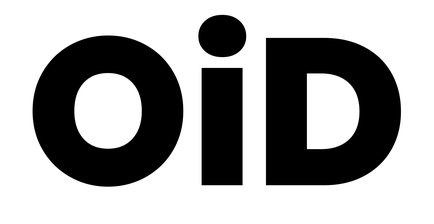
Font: Poppins-ExtraBold